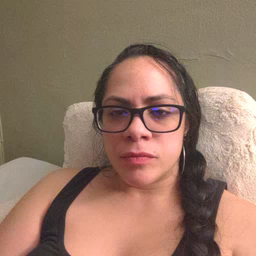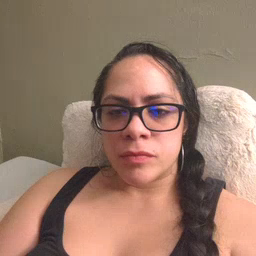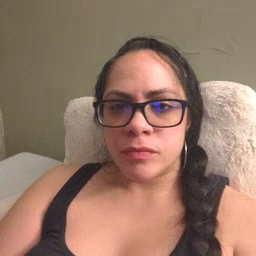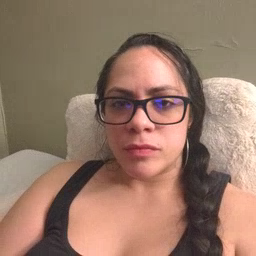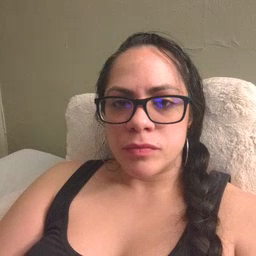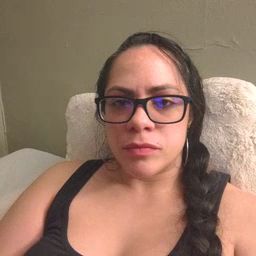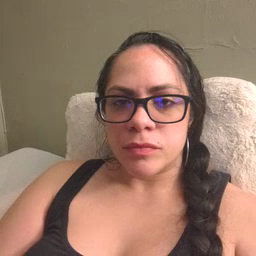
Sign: sun